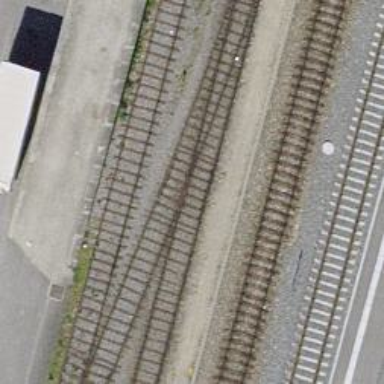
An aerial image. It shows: Single-track railway siding with electrified contact lines.